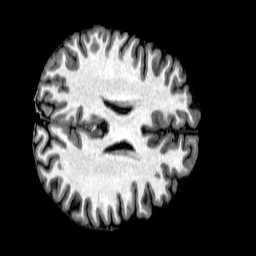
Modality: T1w
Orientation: axial
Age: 23
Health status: healthy
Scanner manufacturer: philips
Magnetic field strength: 3 T
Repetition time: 0.007878 s
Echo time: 0.003614 s